Breast ultrasound image
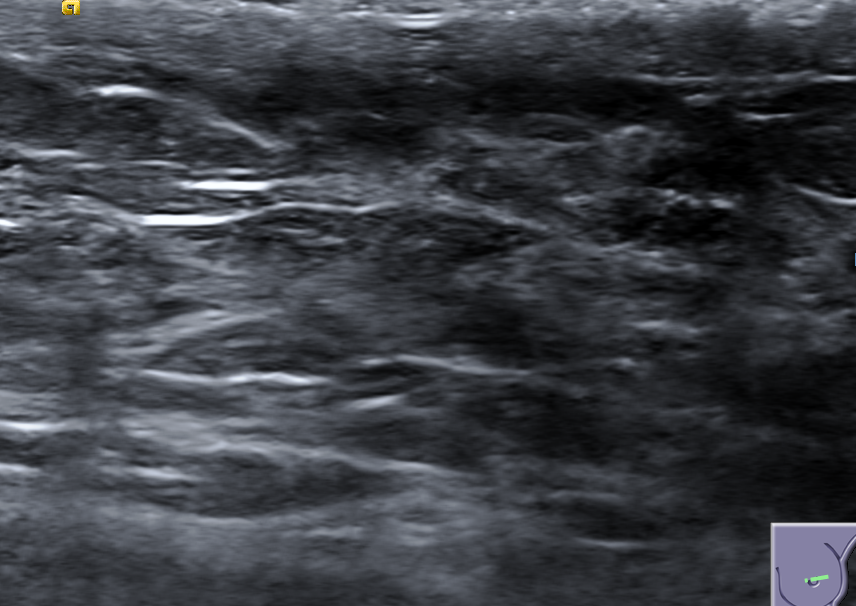
Diagnosis: normal